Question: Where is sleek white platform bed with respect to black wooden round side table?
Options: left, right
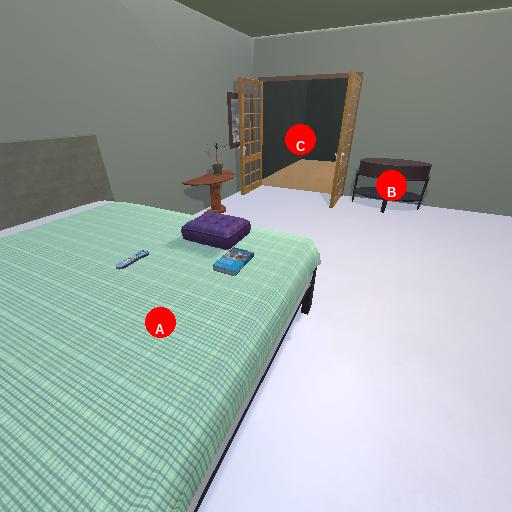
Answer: left